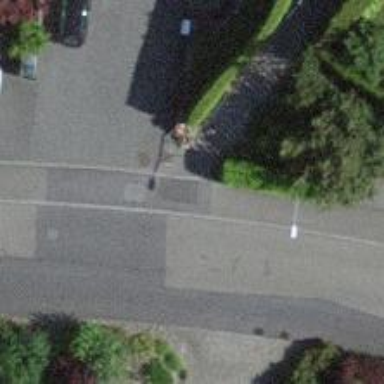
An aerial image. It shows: Road with steps.